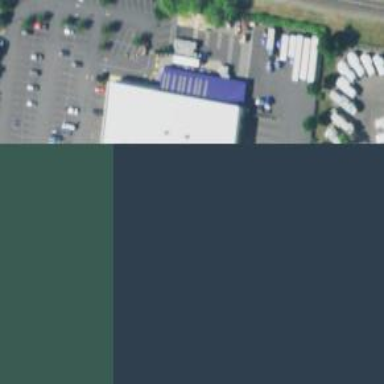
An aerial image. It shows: Industrial building.